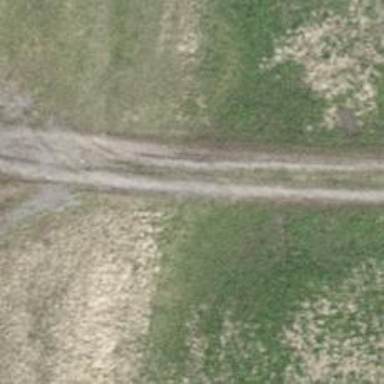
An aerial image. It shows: Track road with grade4 tracktype.